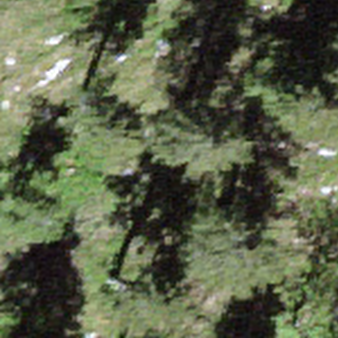
Label: other